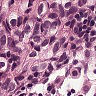
Metastatic tissue present: yes